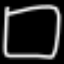
Label: square